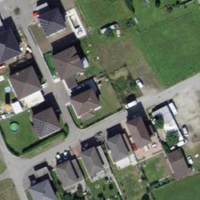
EUNIS habitat code: 55
Species observed at this site:
Cyperus esculentus